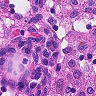
Metastatic tissue present: no